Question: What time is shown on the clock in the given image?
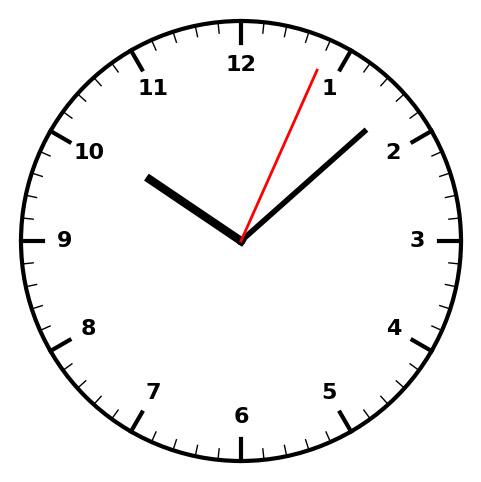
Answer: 10:08:04